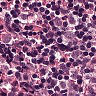
Metastatic tissue present: yes